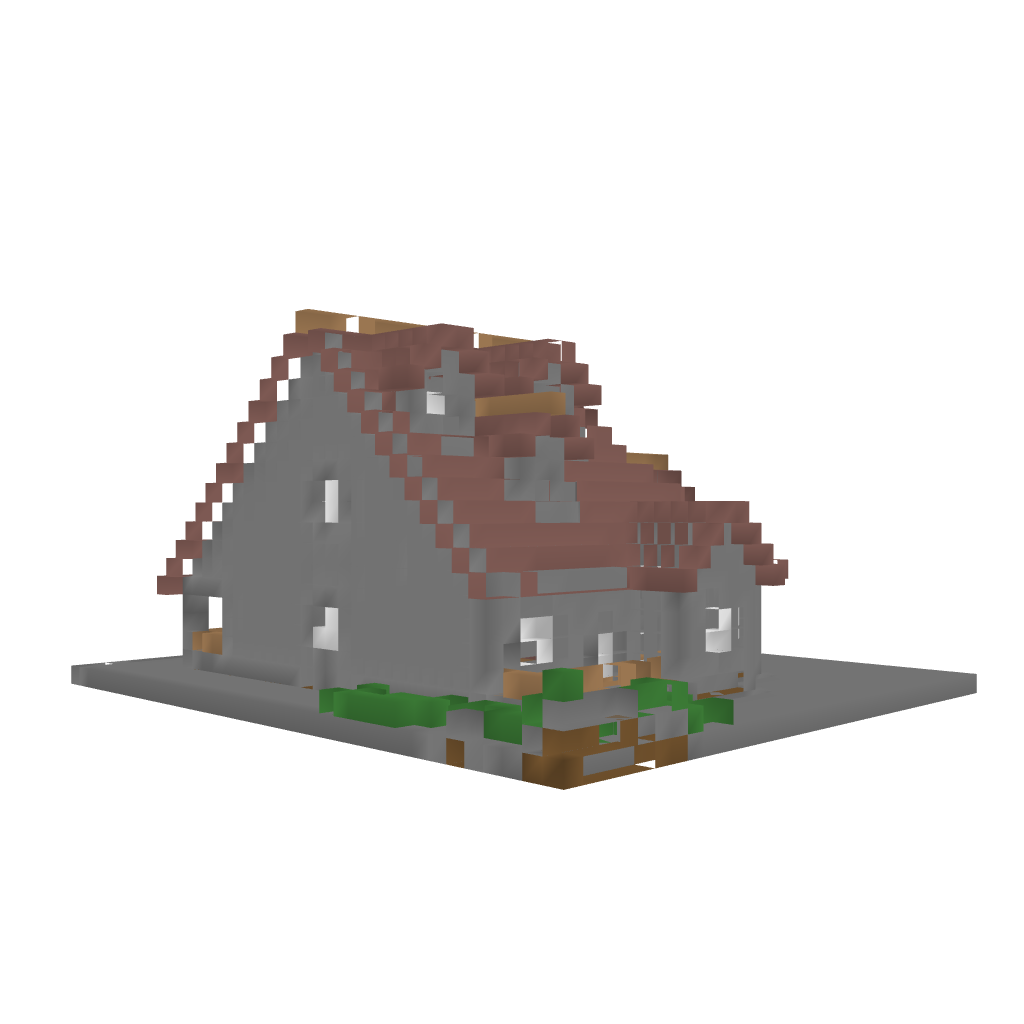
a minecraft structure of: Country House Plan 01 high quality